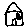
Label: house